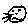
Label: cat